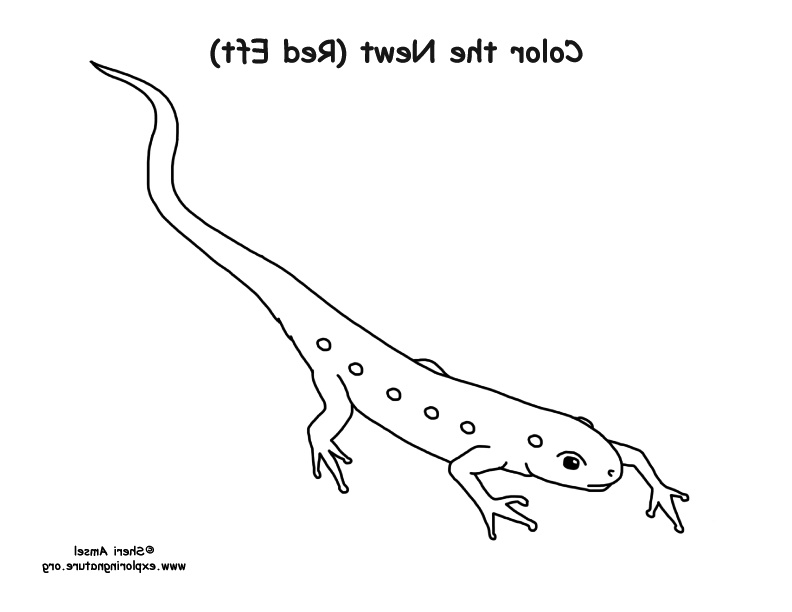
Label: eft